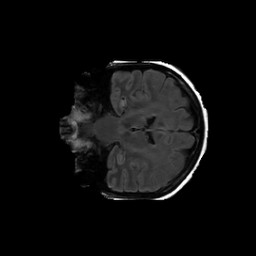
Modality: FLAIR
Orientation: coronal
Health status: ill
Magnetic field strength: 3 T